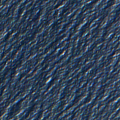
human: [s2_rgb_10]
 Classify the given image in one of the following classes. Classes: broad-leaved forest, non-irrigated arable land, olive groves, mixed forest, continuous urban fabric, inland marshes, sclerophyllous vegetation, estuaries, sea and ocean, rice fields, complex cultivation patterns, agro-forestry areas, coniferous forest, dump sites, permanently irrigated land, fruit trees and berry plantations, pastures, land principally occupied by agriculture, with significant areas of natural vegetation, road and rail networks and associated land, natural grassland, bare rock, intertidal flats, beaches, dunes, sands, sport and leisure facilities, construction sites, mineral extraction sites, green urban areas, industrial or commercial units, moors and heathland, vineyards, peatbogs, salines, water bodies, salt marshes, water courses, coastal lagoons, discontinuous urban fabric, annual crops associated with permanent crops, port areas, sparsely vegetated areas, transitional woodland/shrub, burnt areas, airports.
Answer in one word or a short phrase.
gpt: sea and ocean